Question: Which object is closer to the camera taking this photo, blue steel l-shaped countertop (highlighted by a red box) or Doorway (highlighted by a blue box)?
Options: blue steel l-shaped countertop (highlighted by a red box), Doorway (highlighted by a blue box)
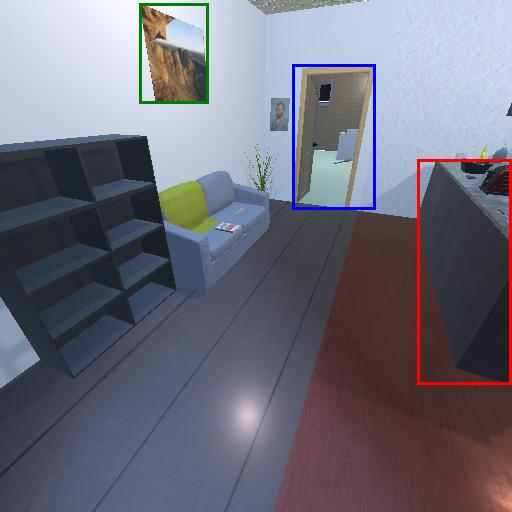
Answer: blue steel l-shaped countertop (highlighted by a red box)